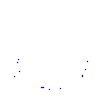
Particle: kaon